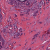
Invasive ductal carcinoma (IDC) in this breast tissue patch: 1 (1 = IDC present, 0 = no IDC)